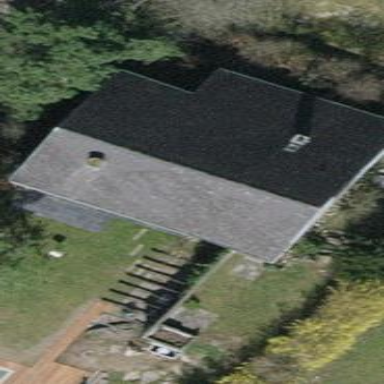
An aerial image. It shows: Building with tile roof.